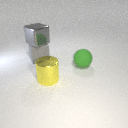
large green rubber sphere to the right of large gray rubber cube